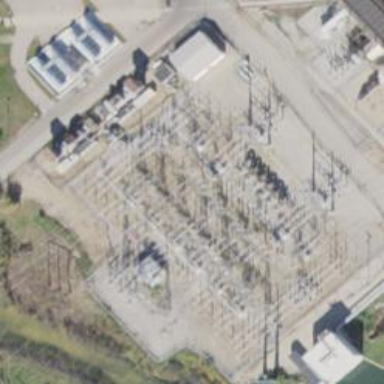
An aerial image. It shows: Switch used for power control.